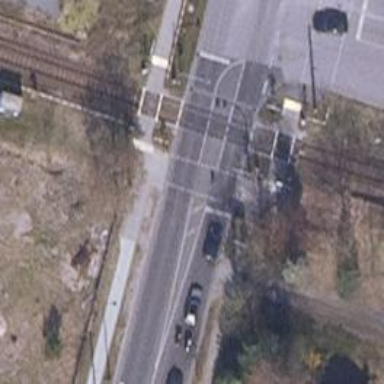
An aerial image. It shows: Road with traffic signals.